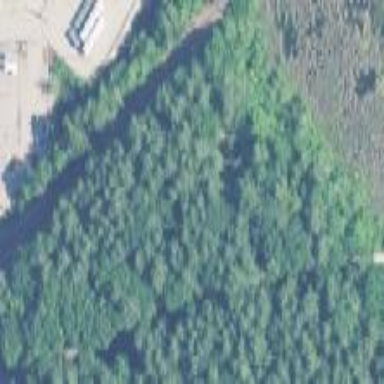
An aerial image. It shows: Mixed woodland area with variety of leaf types and cycles.